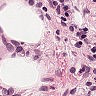
Metastatic tissue present: no